Field crop: tomato
Growth stage: 2
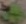
Species: solanum